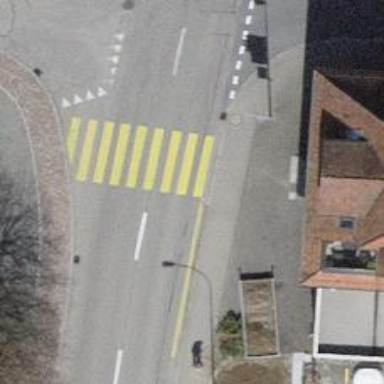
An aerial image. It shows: Marked road crossing.